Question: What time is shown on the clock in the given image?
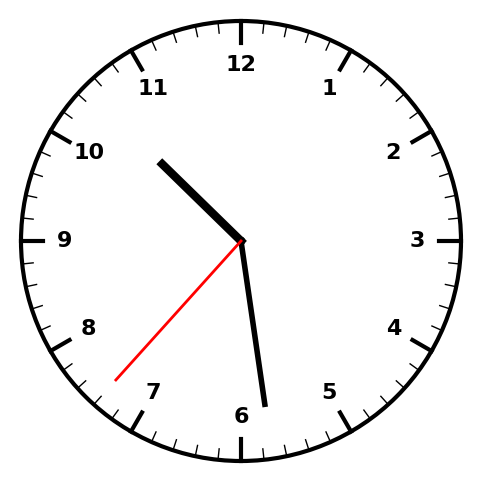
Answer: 10:28:37